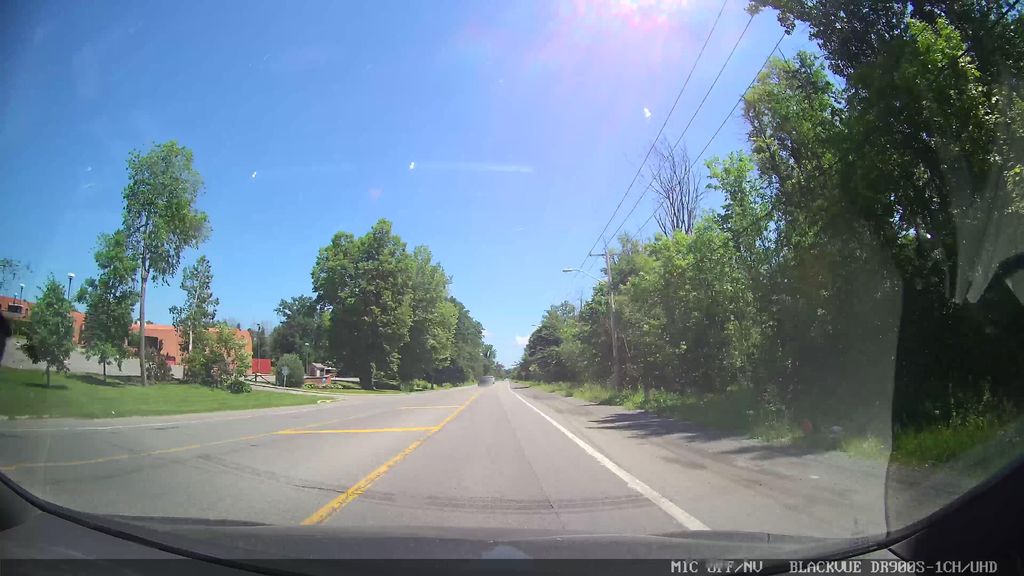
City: ottawa-gatineau